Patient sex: M
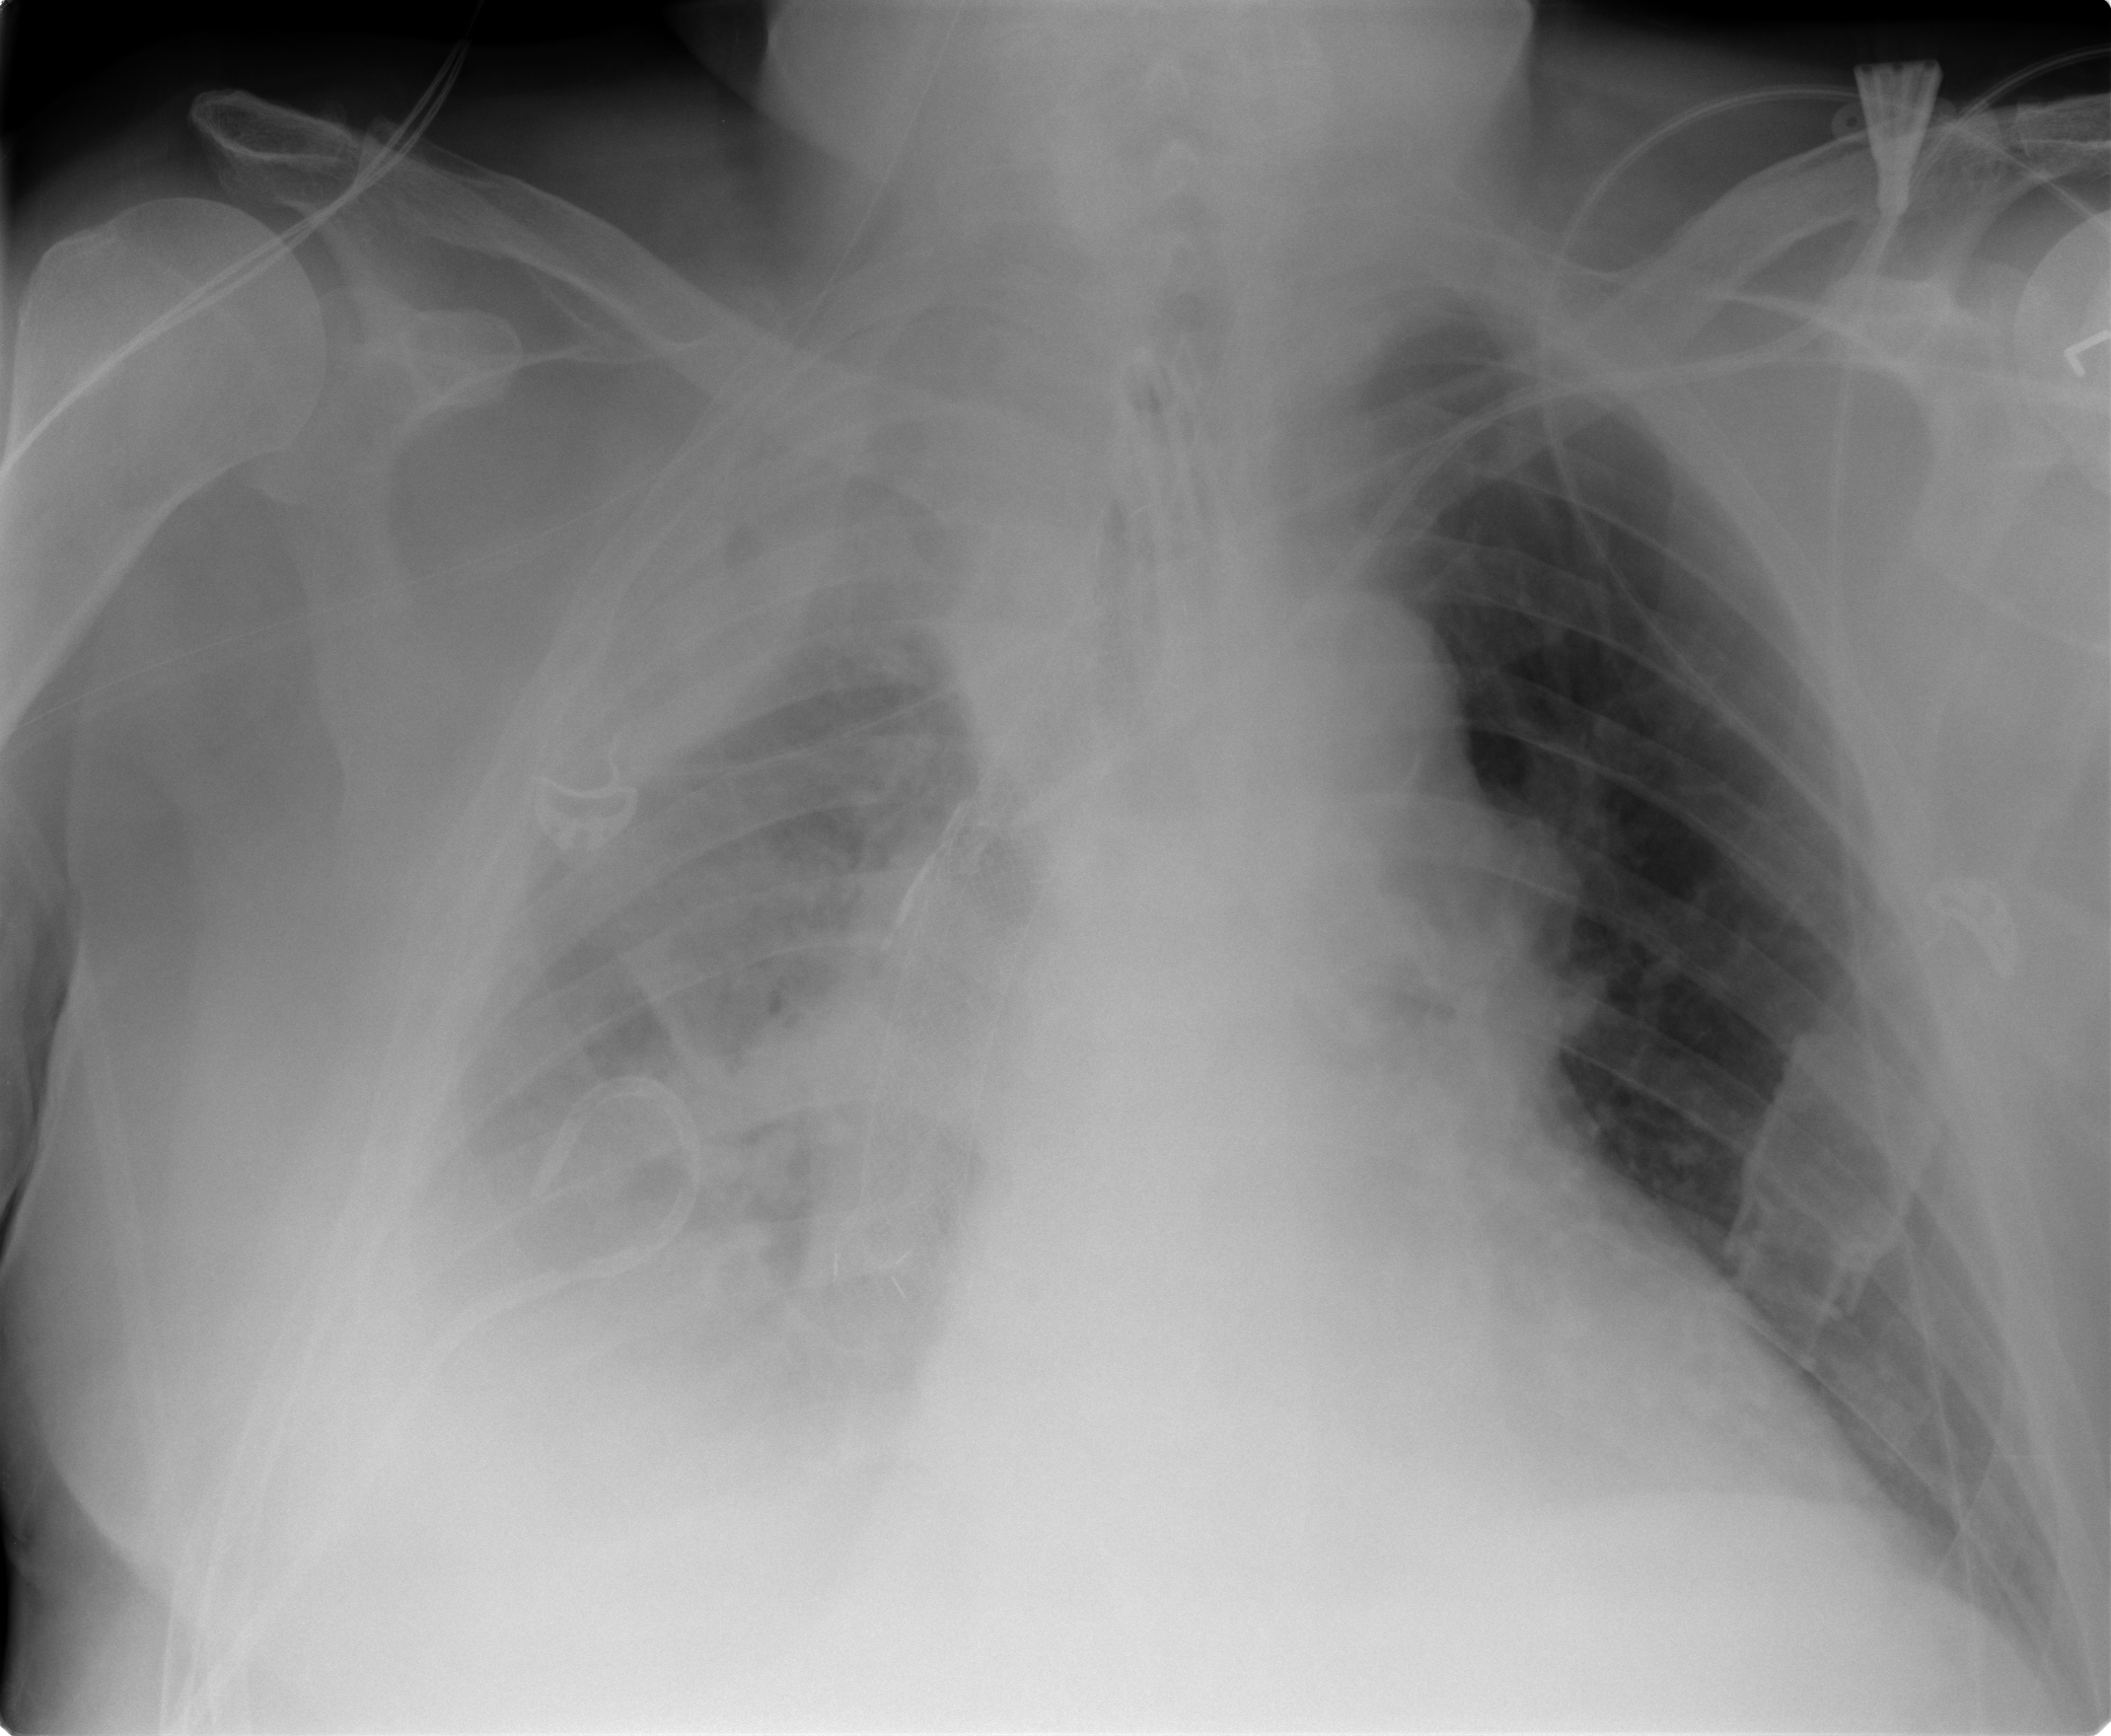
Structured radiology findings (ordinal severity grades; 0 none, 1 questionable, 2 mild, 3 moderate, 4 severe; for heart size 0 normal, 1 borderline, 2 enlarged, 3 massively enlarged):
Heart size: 2
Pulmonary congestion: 0
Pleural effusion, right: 2
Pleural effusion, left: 0
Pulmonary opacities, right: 3
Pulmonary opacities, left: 0
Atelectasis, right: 3
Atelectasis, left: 0